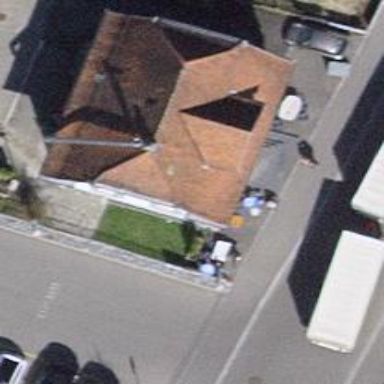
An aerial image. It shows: Fast food establishment.